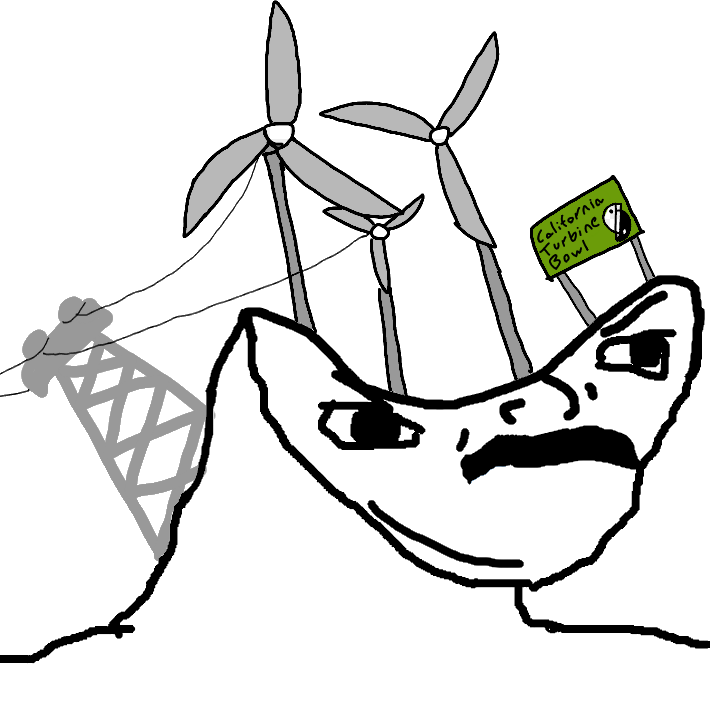
Label: 5_Brainlet